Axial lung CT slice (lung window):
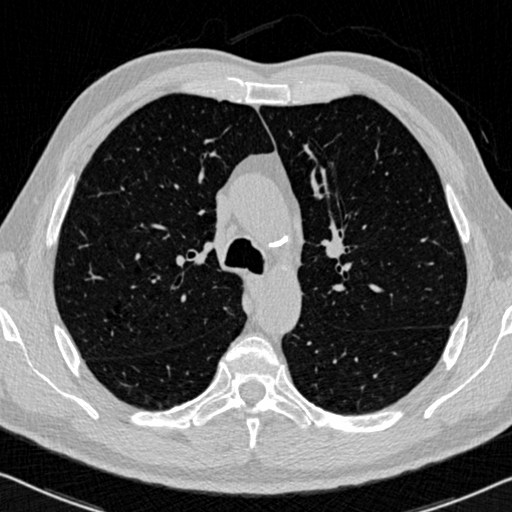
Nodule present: no